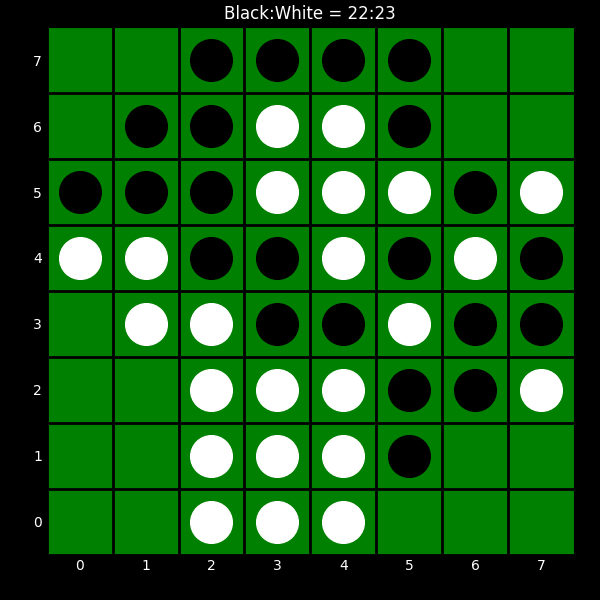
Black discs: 22
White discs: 23